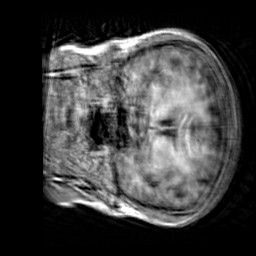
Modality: T1w
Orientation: coronal
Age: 24
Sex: female
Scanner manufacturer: siemens
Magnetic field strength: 3 T
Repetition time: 2.3 s
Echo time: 0.00303 s